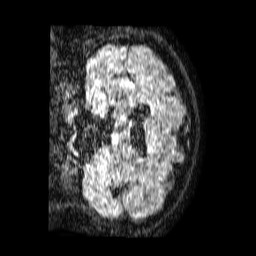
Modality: FLAIR
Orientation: coronal
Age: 67
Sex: female
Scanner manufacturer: philips
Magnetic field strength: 1.5 T
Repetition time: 4.8 s
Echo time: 0.3 s